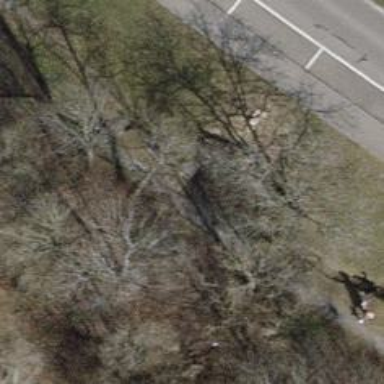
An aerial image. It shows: Brown bench in the vicinity.